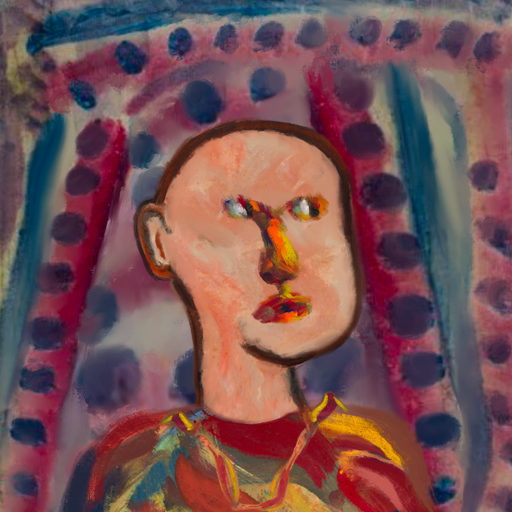
Background: HillGirl, Head And Neck Side: Roy_Bahadur, Face Side: An_Impression, Bust: Mother_And_Son_Son, Hair Side: Blank, Head Accessory: Blank, Second Necklace: Gypsy_Mother_1, Necklace: Blank, Baby: Blank